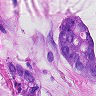
Metastatic tissue present: yes